Field crop: maize
Growth stage: 1
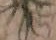
Species: salsola